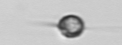
Label: Acanthoica_quattrospina